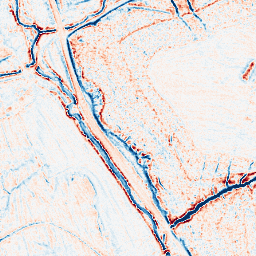
Category: edge_preserving
Decomposition family: anisotropic_diffusion
Decomposition parameters: iterations: 10
kappa: 30
gamma: 0.15
Upsampling method: sinc_blackman
Upsampling parameters: scale: 8
kernel_size: 16
Upsampling scale: 8